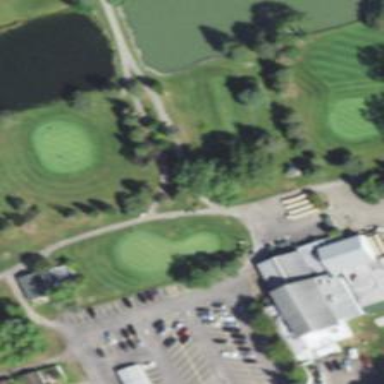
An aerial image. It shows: Path used for both walking and golf.